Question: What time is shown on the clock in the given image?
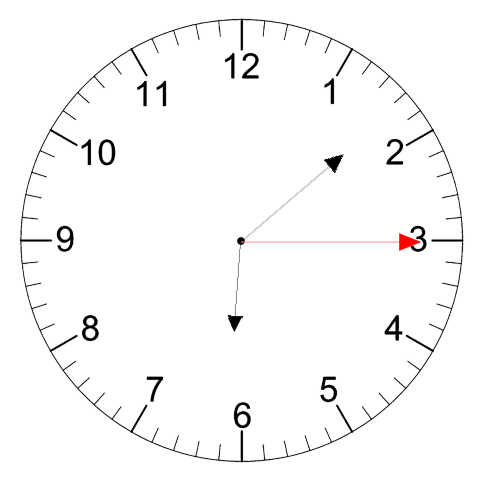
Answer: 06:08:15